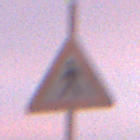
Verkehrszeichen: FussgaengerRechts
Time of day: SunriseSunset
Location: Outdoor (Urban)
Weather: PartlyCloudy
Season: NotSpecified
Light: Natural